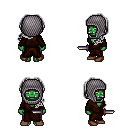
a pixel art fantasy rpg character, female body template, orc, green skin, brown robe, metal pants, gray princess hairstyle, chain hood, brown shoes, dagger, four views (front, back, left, right), 2x2 character sprite sheet, small pixel art, hard edges, no anti-aliasing